Aerial crown-view tile of a tropical tree (Barro Colorado Island, Panama), acquired 20240611:
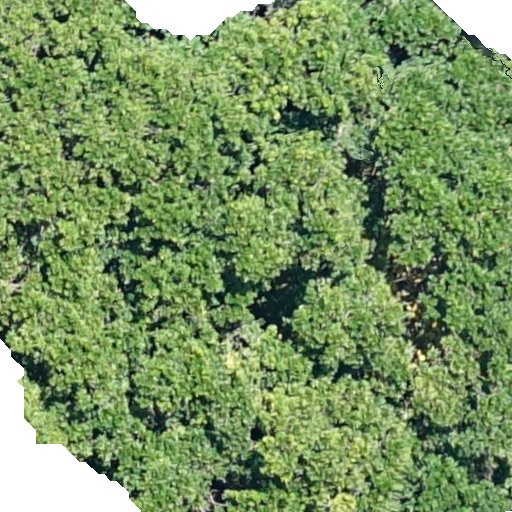
Species: Anacardium excelsum
GBIF accepted scientific name: Anacardium excelsum
Crown area: 553.087 m²